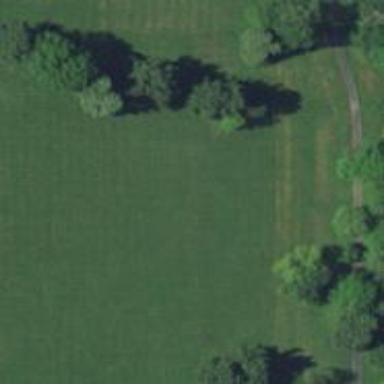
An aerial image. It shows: Disc golf tee area.